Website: lowes
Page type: billing-address
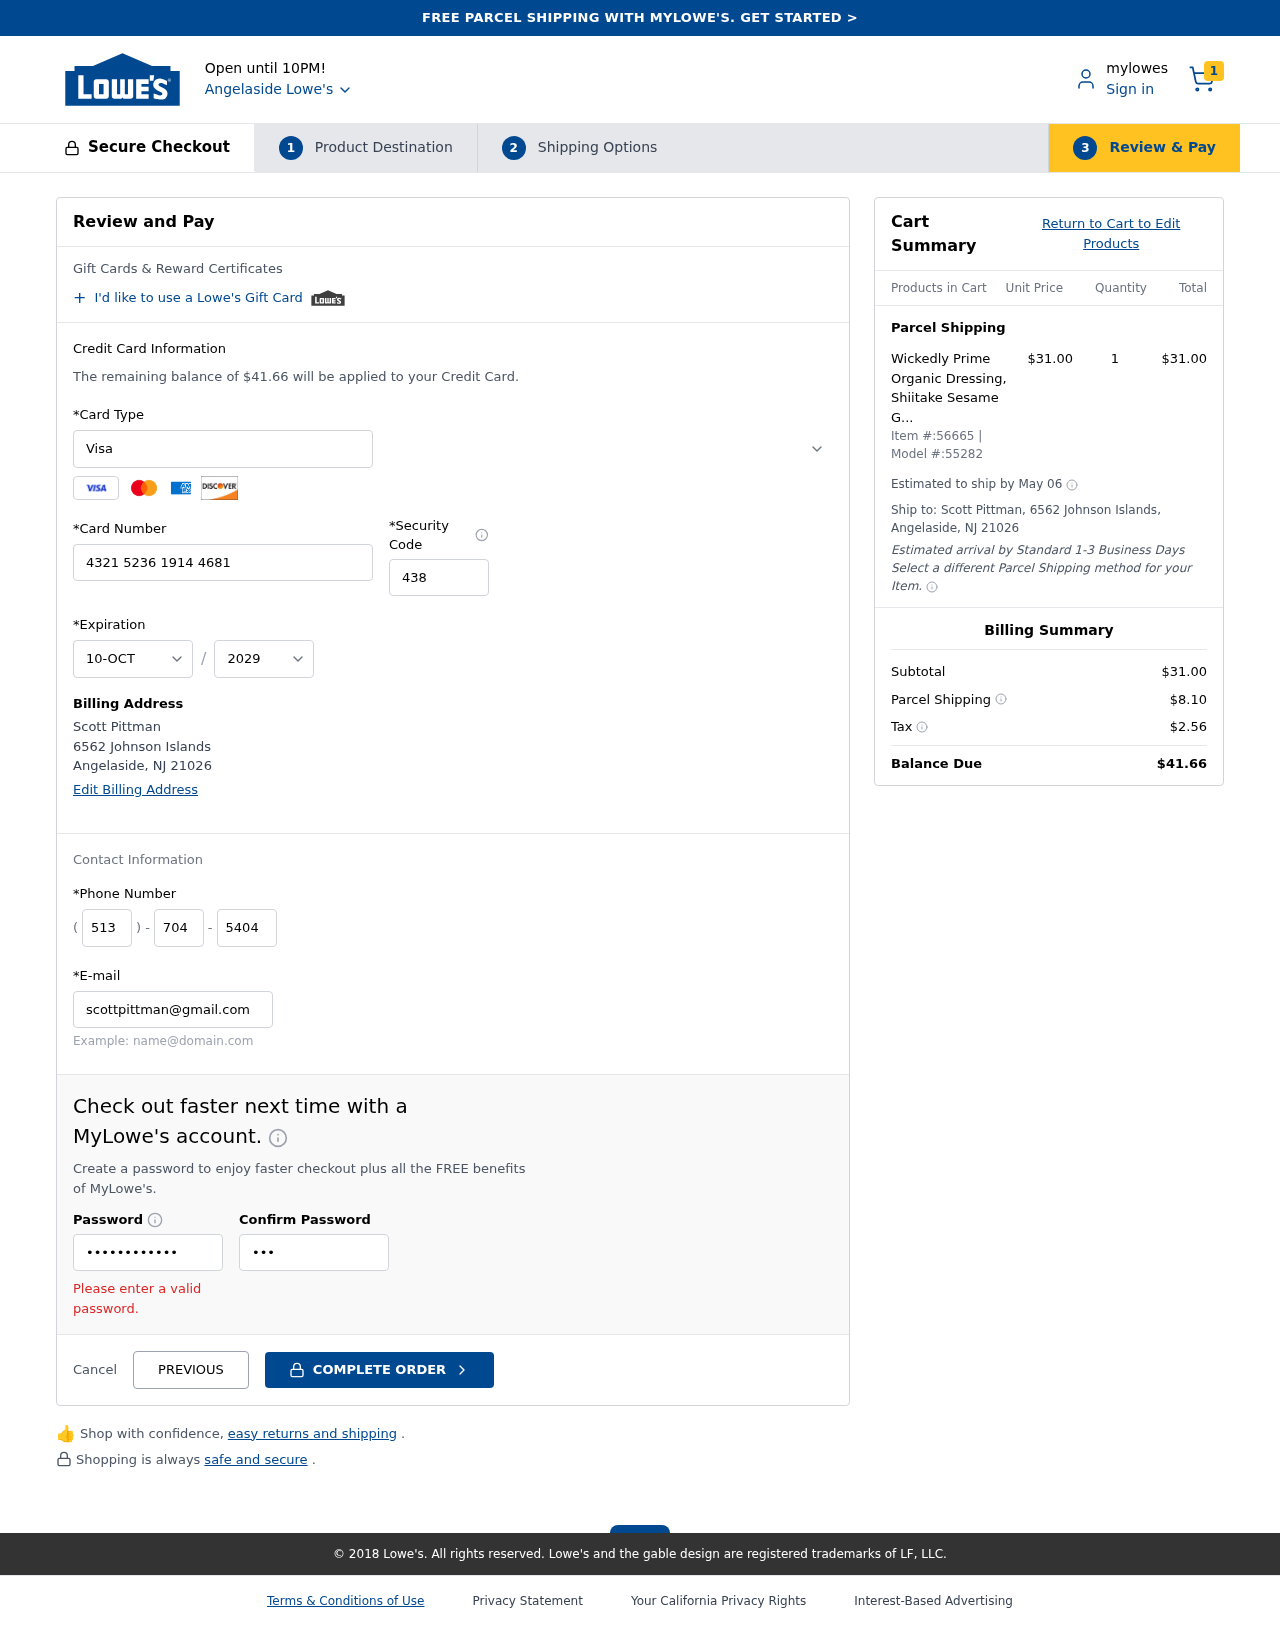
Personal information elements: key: PII_CARD_CVV
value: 438
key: PII_CARD_EXPIRY_MONTH
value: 10
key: PII_CARD_EXPIRY_YEAR
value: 29
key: PII_CARD_NUMBER
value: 4321 5236 1914 4681
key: PII_CARD_TYPE
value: Visa
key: PII_CITY
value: Angelaside
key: PII_CITY_STATE_ZIP
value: Angelaside, NJ 21026
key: PII_EMAIL
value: scottpittman@gmail.com
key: PII_FULLNAME
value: Scott Pittman
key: PII_PHONE_AREA
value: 513
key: PII_PHONE_PREFIX
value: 704
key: PII_PHONE_SUFFIX
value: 5404
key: PII_STREET
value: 6562 Johnson Islands
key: PII_FULLNAME2
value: Scott Pittman
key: PII_STATE_ABBR
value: NJ
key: PII_POSTCODE
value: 21026
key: PII_POSTCODE_FULL
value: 21026
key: PII_CITY_STATE
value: Angelaside, NJ
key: PII_POSTCODE_NUMERIC
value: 21026
Product elements: key: PRODUCT1_NAME
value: Wickedly Prime Organic Dressing, Shiitake Sesame Ginger, 16 Ounce
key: PRODUCT1_PRICE
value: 31
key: PRODUCT1_QUANTITY
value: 1
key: PRODUCT_ITEM_NUMBER
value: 56665
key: PRODUCT_MODEL_NUMBER
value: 55282
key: PRODUCT1_LINE_TOTAL
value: $31.00
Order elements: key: ORDER_NUM_ITEMS
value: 1
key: ORDER_TOTAL
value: $41.66
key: ORDER_SHIPPING_DATE
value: May 06
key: ORDER_SUBTOTAL
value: $31.00
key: ORDER_SHIPPING_COST
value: $8.10
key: ORDER_TAX
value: $2.56